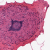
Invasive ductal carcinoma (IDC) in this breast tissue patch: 0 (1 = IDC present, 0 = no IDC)